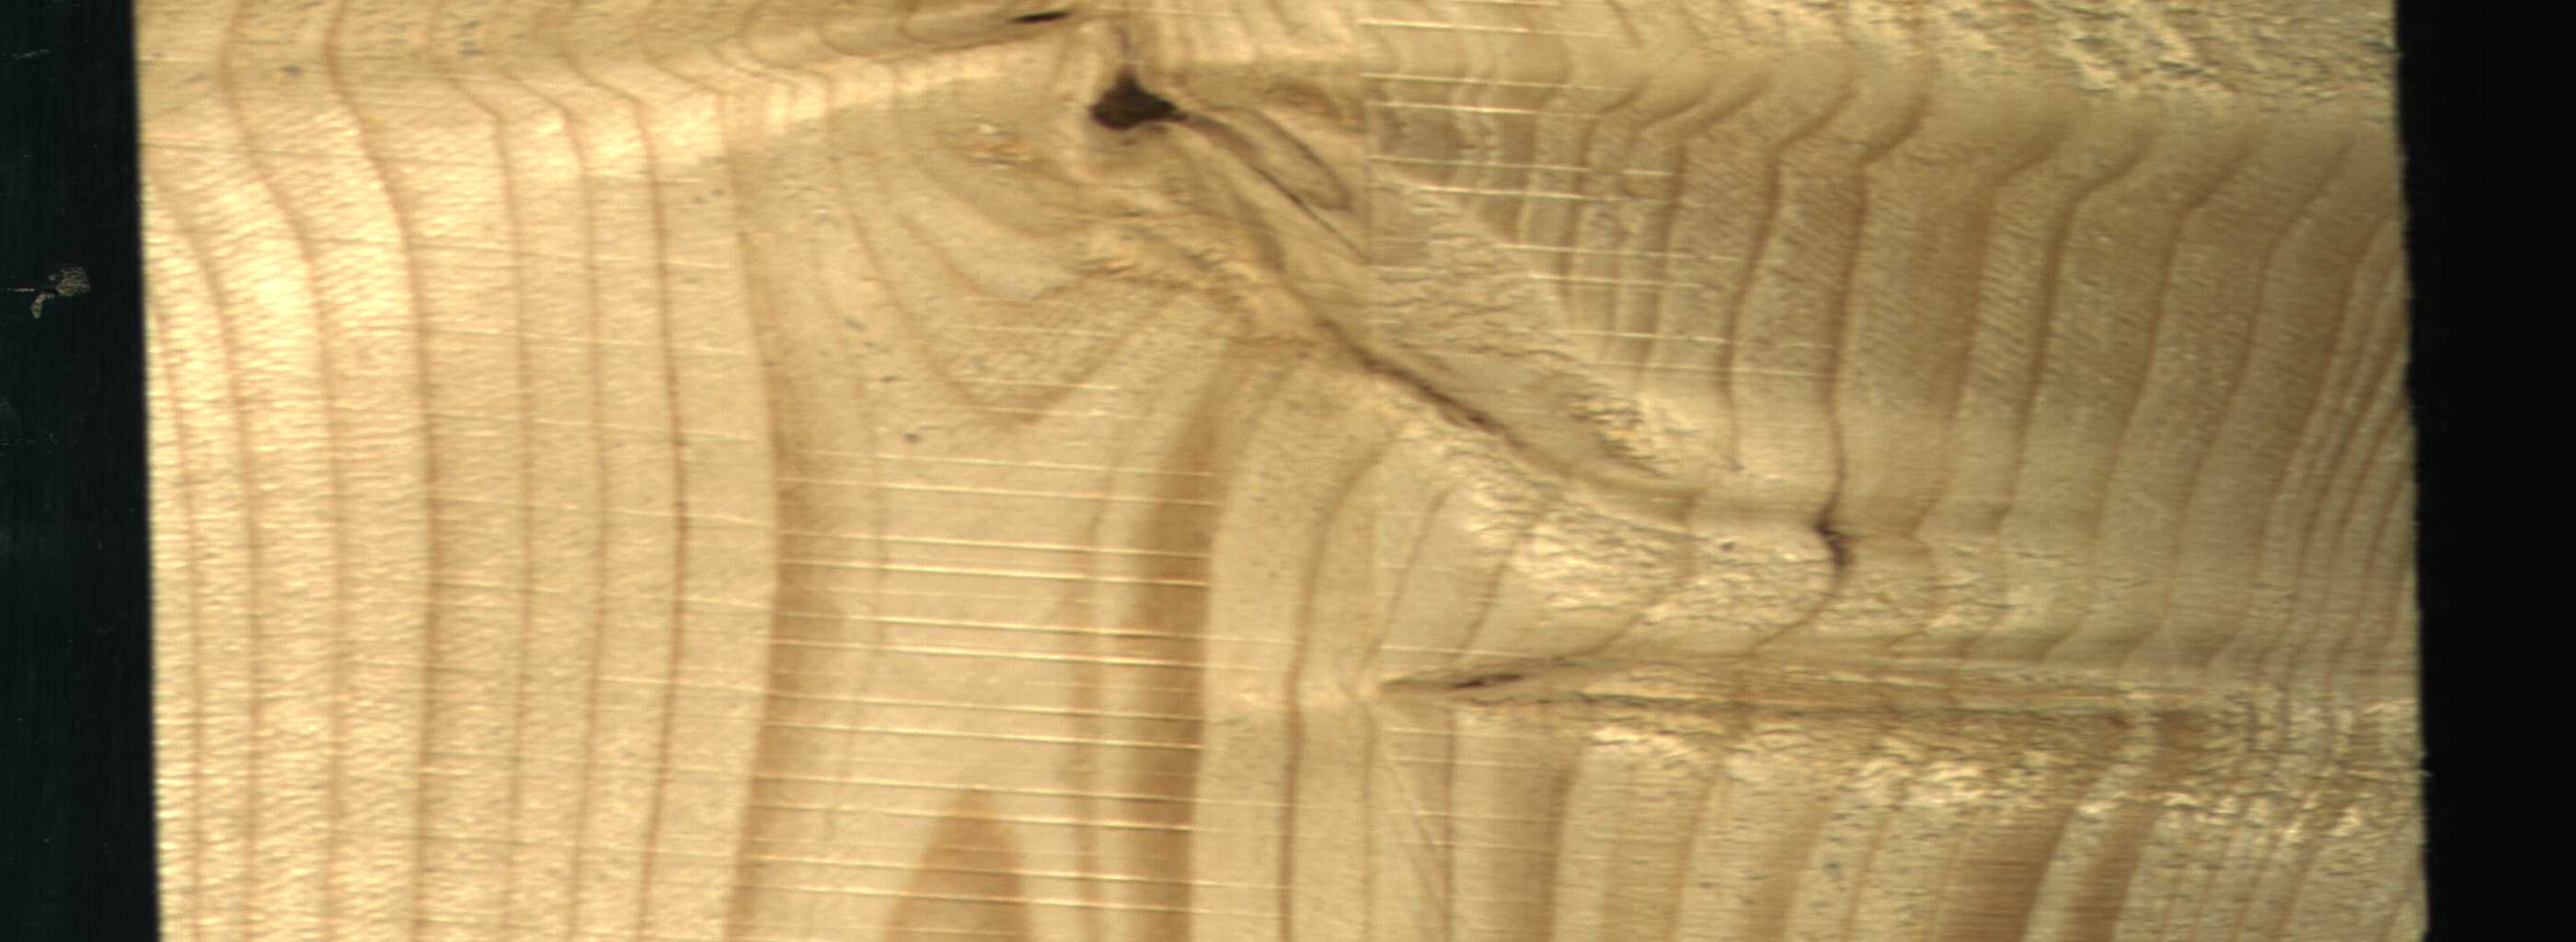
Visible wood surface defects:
Dead_Knot
Dead_Knot
Live_Knot